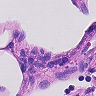
Metastatic tissue present: no